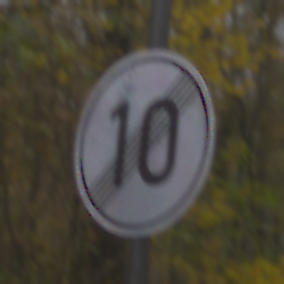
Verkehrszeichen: EndeGeschwindigkeit10
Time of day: MorningAfternoon
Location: Outdoor (Nature)
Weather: Overcast
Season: Autumn
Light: Natural